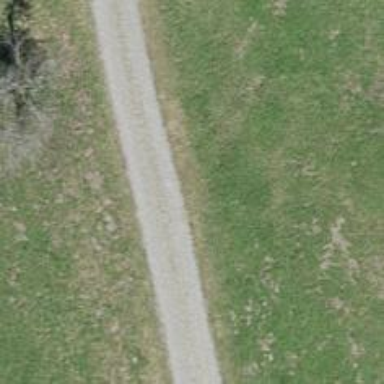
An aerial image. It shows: Track road with grade2 quality. The trail has excellent visibility.